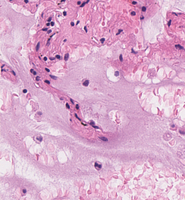
Tumor epithelial tissue: no
Tumor-associated stroma tissue: no
Normal tissue: yes